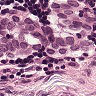
Metastatic tissue present: yes